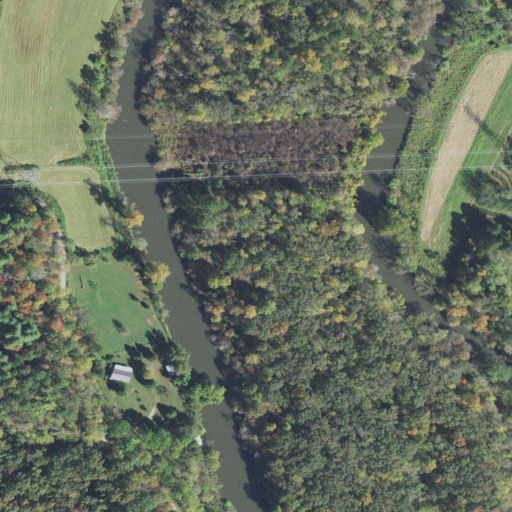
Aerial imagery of island in North Carolina named Dean Island containing deciduous forest, mixed forest, pasture, open development, open water, low intensity development, herbaceous wetlands, shrub, and grassland